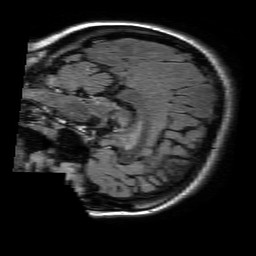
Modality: FLAIR
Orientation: sagittal
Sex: female
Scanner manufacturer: philips
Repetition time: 11 s
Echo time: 0.125 s